Interaction volume radius: 5 \u00c5
Interaction volume height: 25 \u00c5
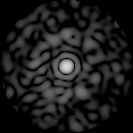
Disorder parameter: 0.8547